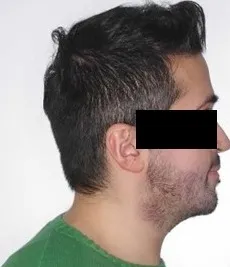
Left column: photographs prior to any therapy, right column: photographs after completion of therapy. , closed mouth.
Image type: medical_photograph (oral_photograph)